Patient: sex F, age 75
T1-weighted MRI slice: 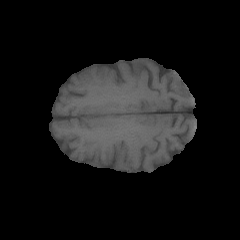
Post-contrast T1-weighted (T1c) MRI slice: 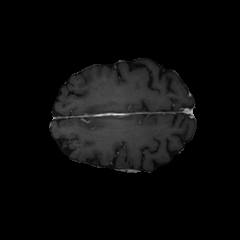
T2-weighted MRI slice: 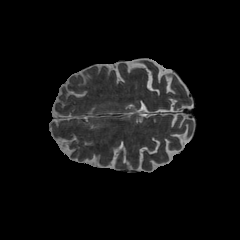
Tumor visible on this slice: yes
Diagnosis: Astrocytoma, IDH-wildtype
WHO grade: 3